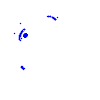
Particle: electron